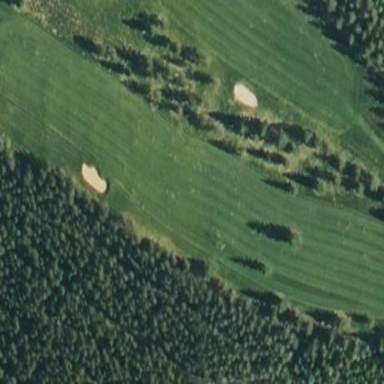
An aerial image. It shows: Golf fairway surrounded by grass.